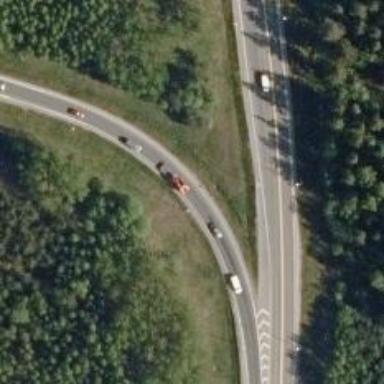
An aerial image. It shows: Asphalt trunk link road.